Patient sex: M
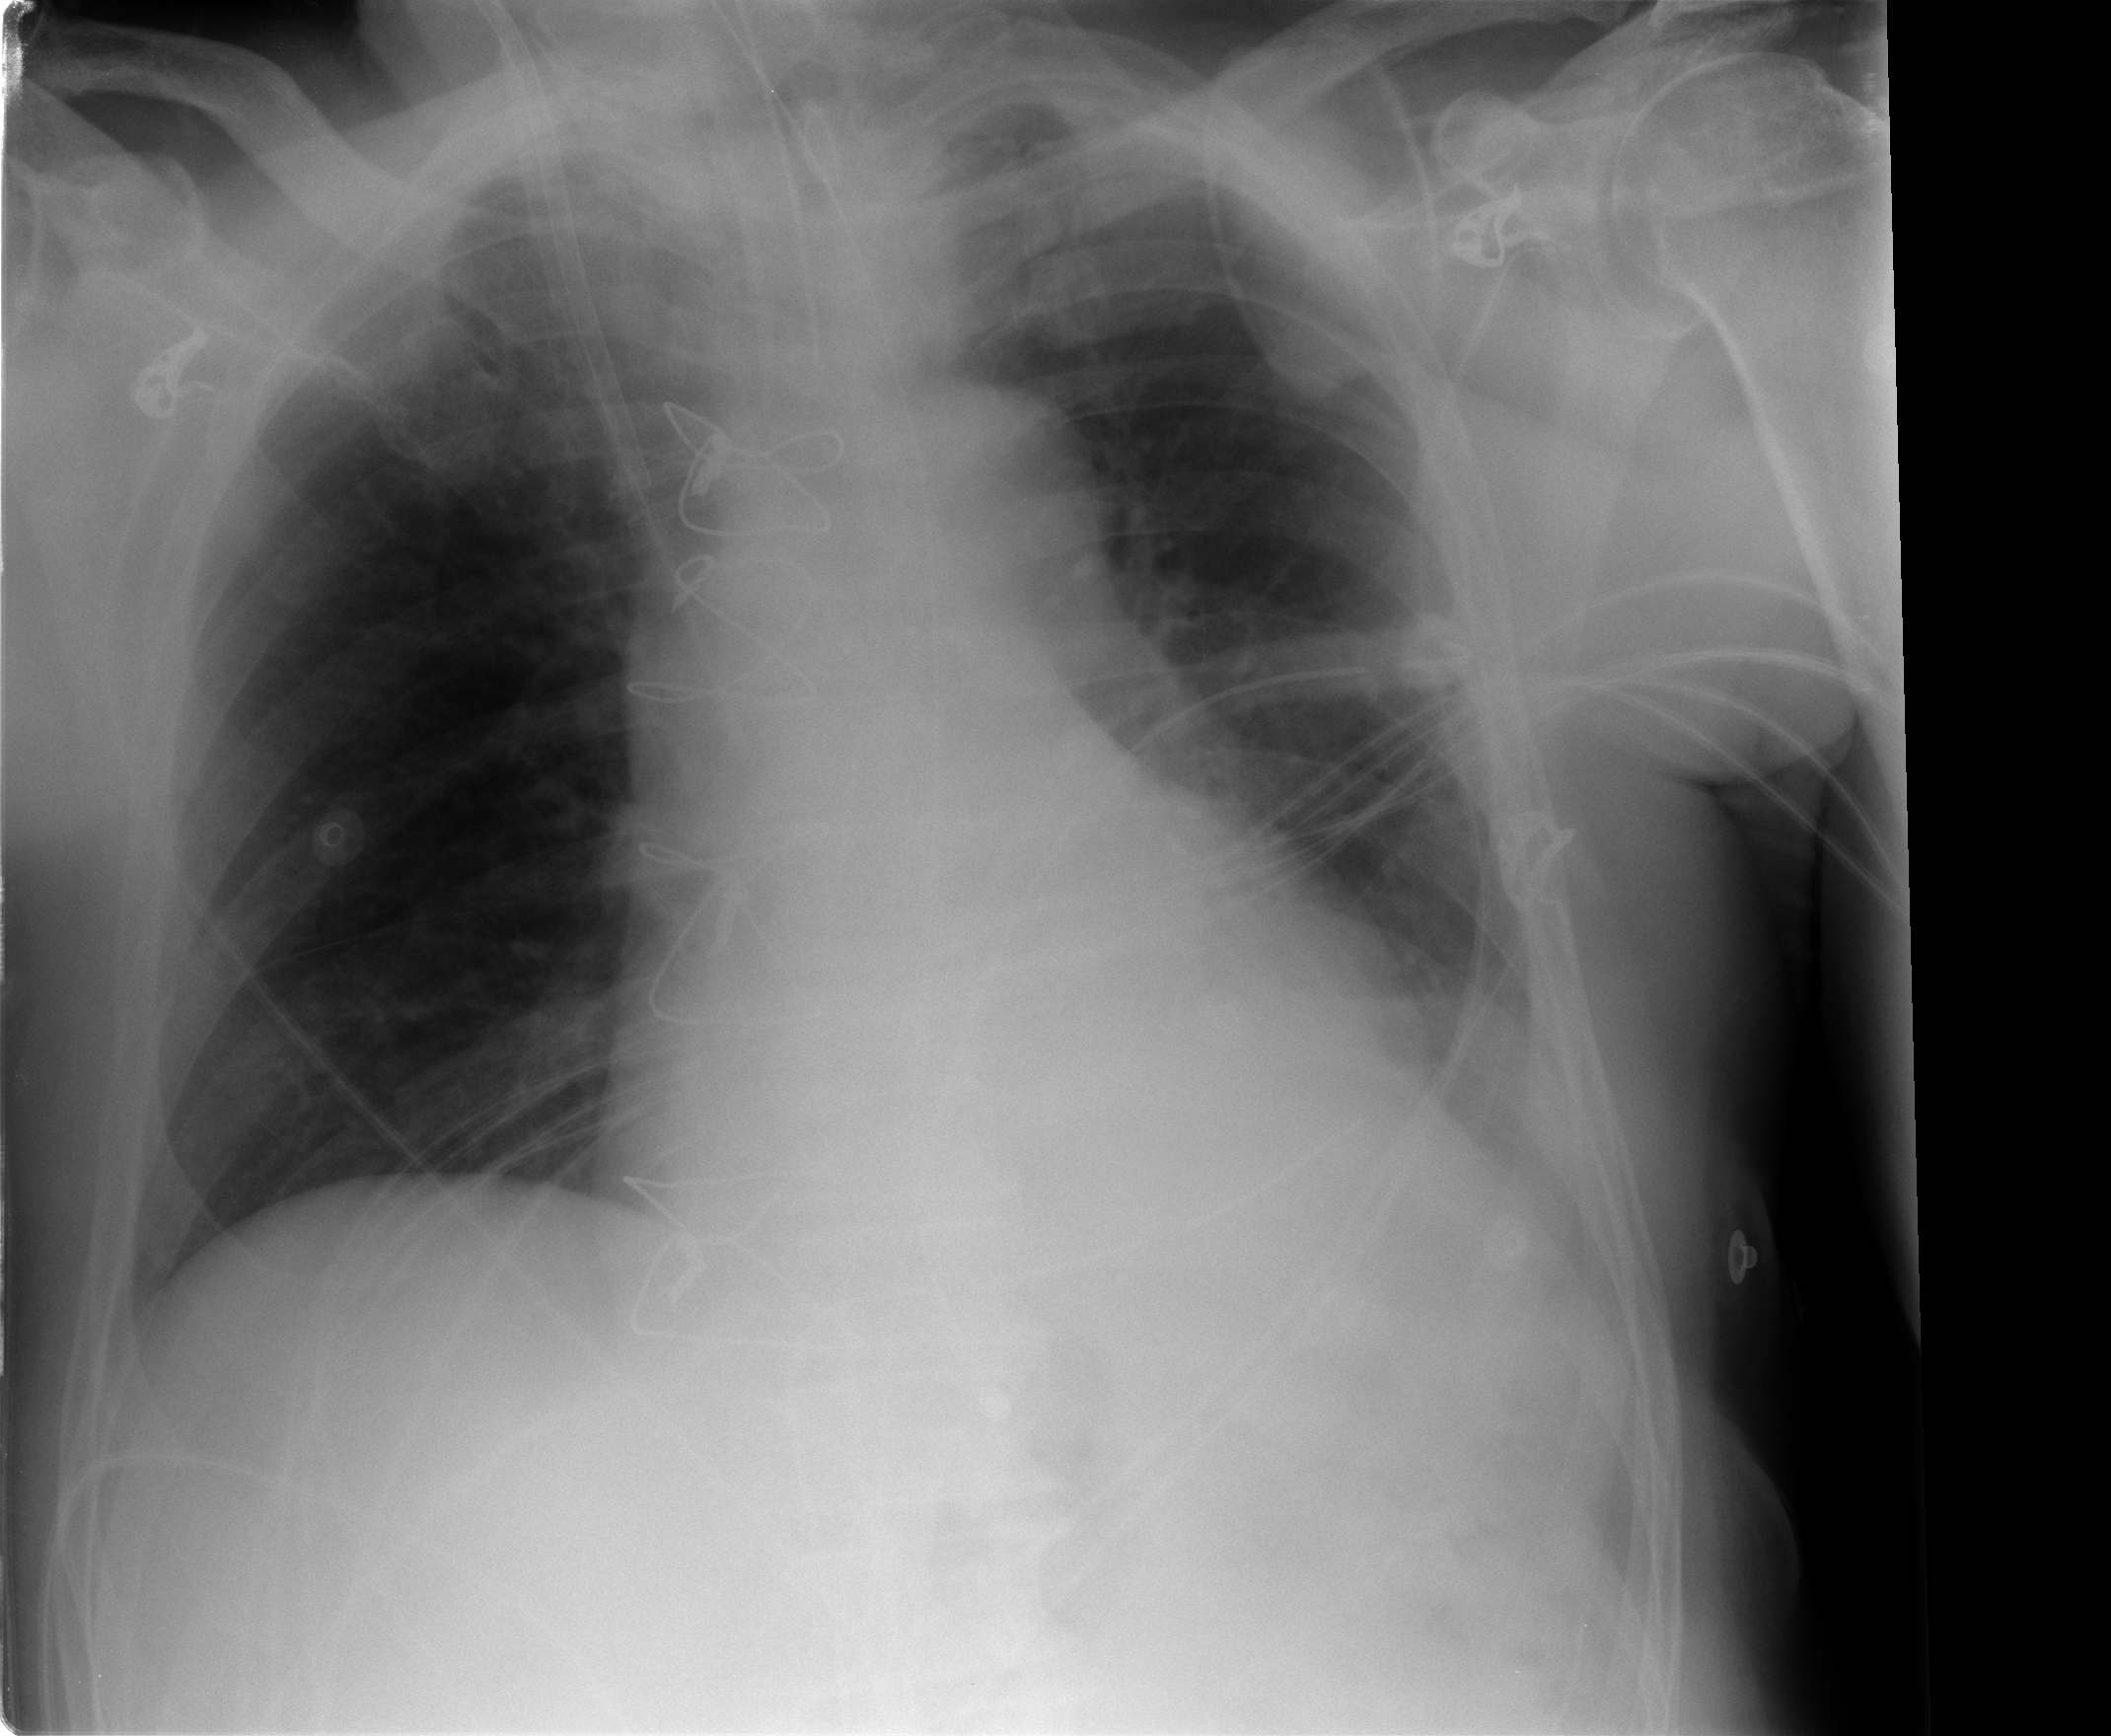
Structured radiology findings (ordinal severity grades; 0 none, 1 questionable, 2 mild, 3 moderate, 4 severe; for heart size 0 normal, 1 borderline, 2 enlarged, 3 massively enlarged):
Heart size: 1
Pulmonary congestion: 0
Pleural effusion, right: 0
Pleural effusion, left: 2
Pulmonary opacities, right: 0
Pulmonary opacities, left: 0
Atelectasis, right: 0
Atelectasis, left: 2